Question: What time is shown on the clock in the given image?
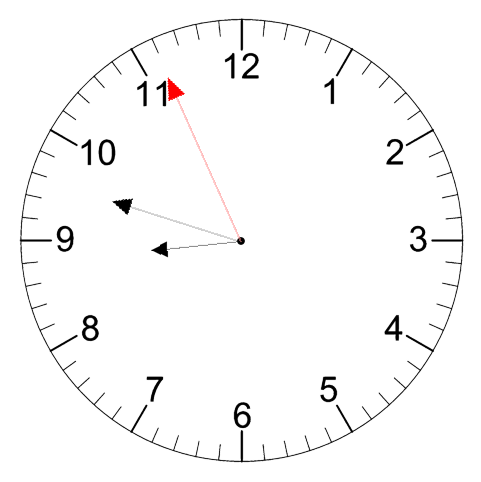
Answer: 08:47:56